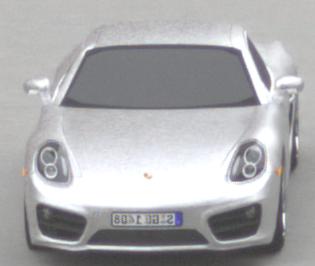
Make: Porsche
Model: Cayman
Detailed model: Cayman (981C)
Model produced from: 2013/03
Model produced until: 2014/04
Doors: 2
Color: white
Road condition: dry road
Daytime: midday
Contrast: low contrast